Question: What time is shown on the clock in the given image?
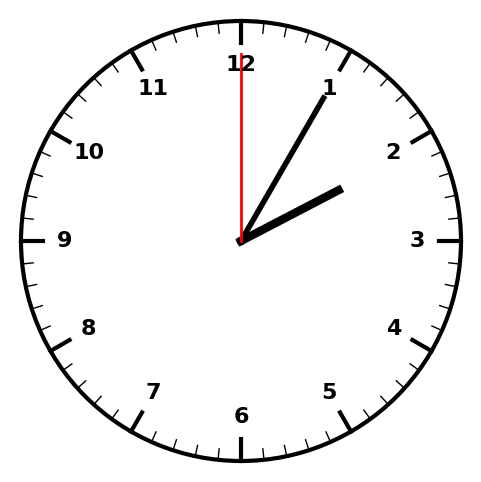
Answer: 02:05:00